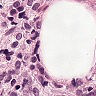
Metastatic tissue present: yes